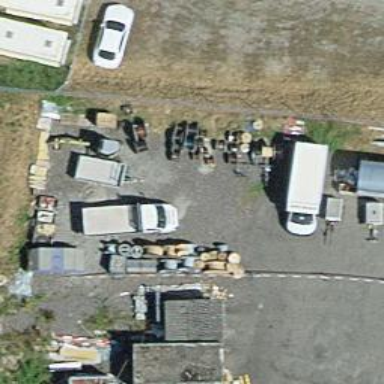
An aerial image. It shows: Charging station.